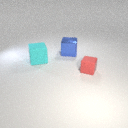
large cyan rubber cube to the left of small red rubber cube